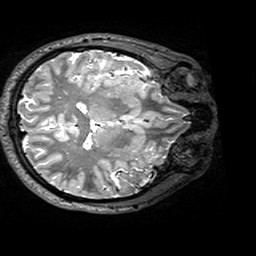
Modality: T2w
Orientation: axial
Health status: healthy
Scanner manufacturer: siemens
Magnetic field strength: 3 T
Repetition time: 4.8 s
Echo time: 0.458 s